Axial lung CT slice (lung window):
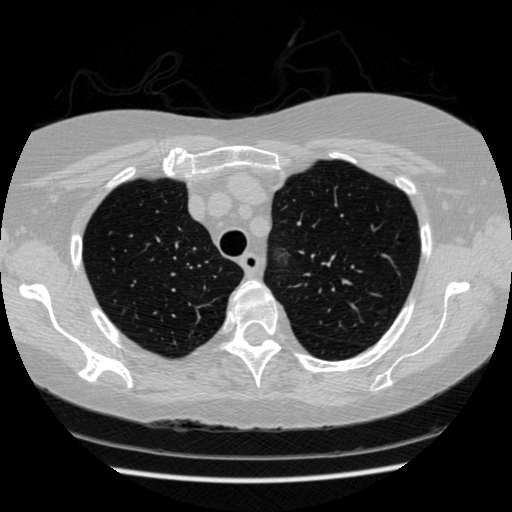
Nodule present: no